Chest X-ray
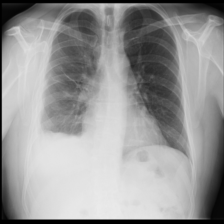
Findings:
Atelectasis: positive
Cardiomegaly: negative
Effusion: negative
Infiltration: negative
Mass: negative
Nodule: negative
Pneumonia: negative
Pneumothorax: negative
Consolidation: negative
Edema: negative
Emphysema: negative
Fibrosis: negative
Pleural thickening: positive
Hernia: negative